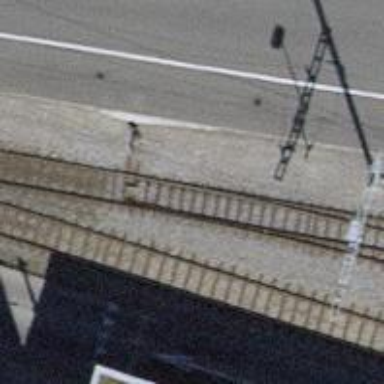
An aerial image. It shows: Railway switch.